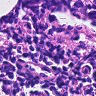
Metastatic tissue present: no